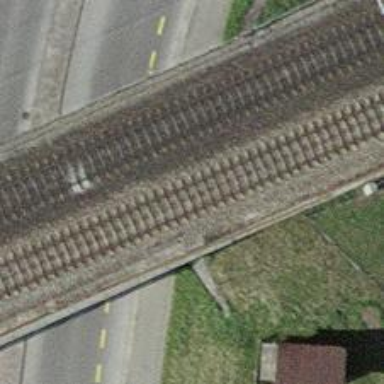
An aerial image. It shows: Single railway track with electrified contact line.